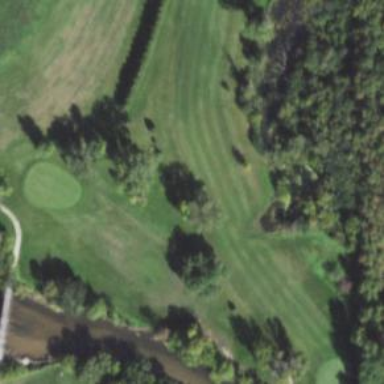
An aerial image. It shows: Grassy area designated as golf fairway.